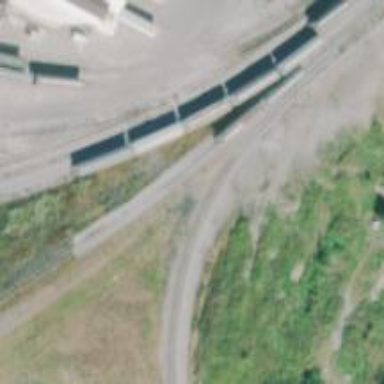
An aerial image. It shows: Railway spur service.